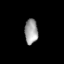
Tissue: lung
Cell type: Endothelial cells
Senescence score: 0.5557
Nuclear area (px): 323
Mean DAPI intensity: 158.529